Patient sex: F
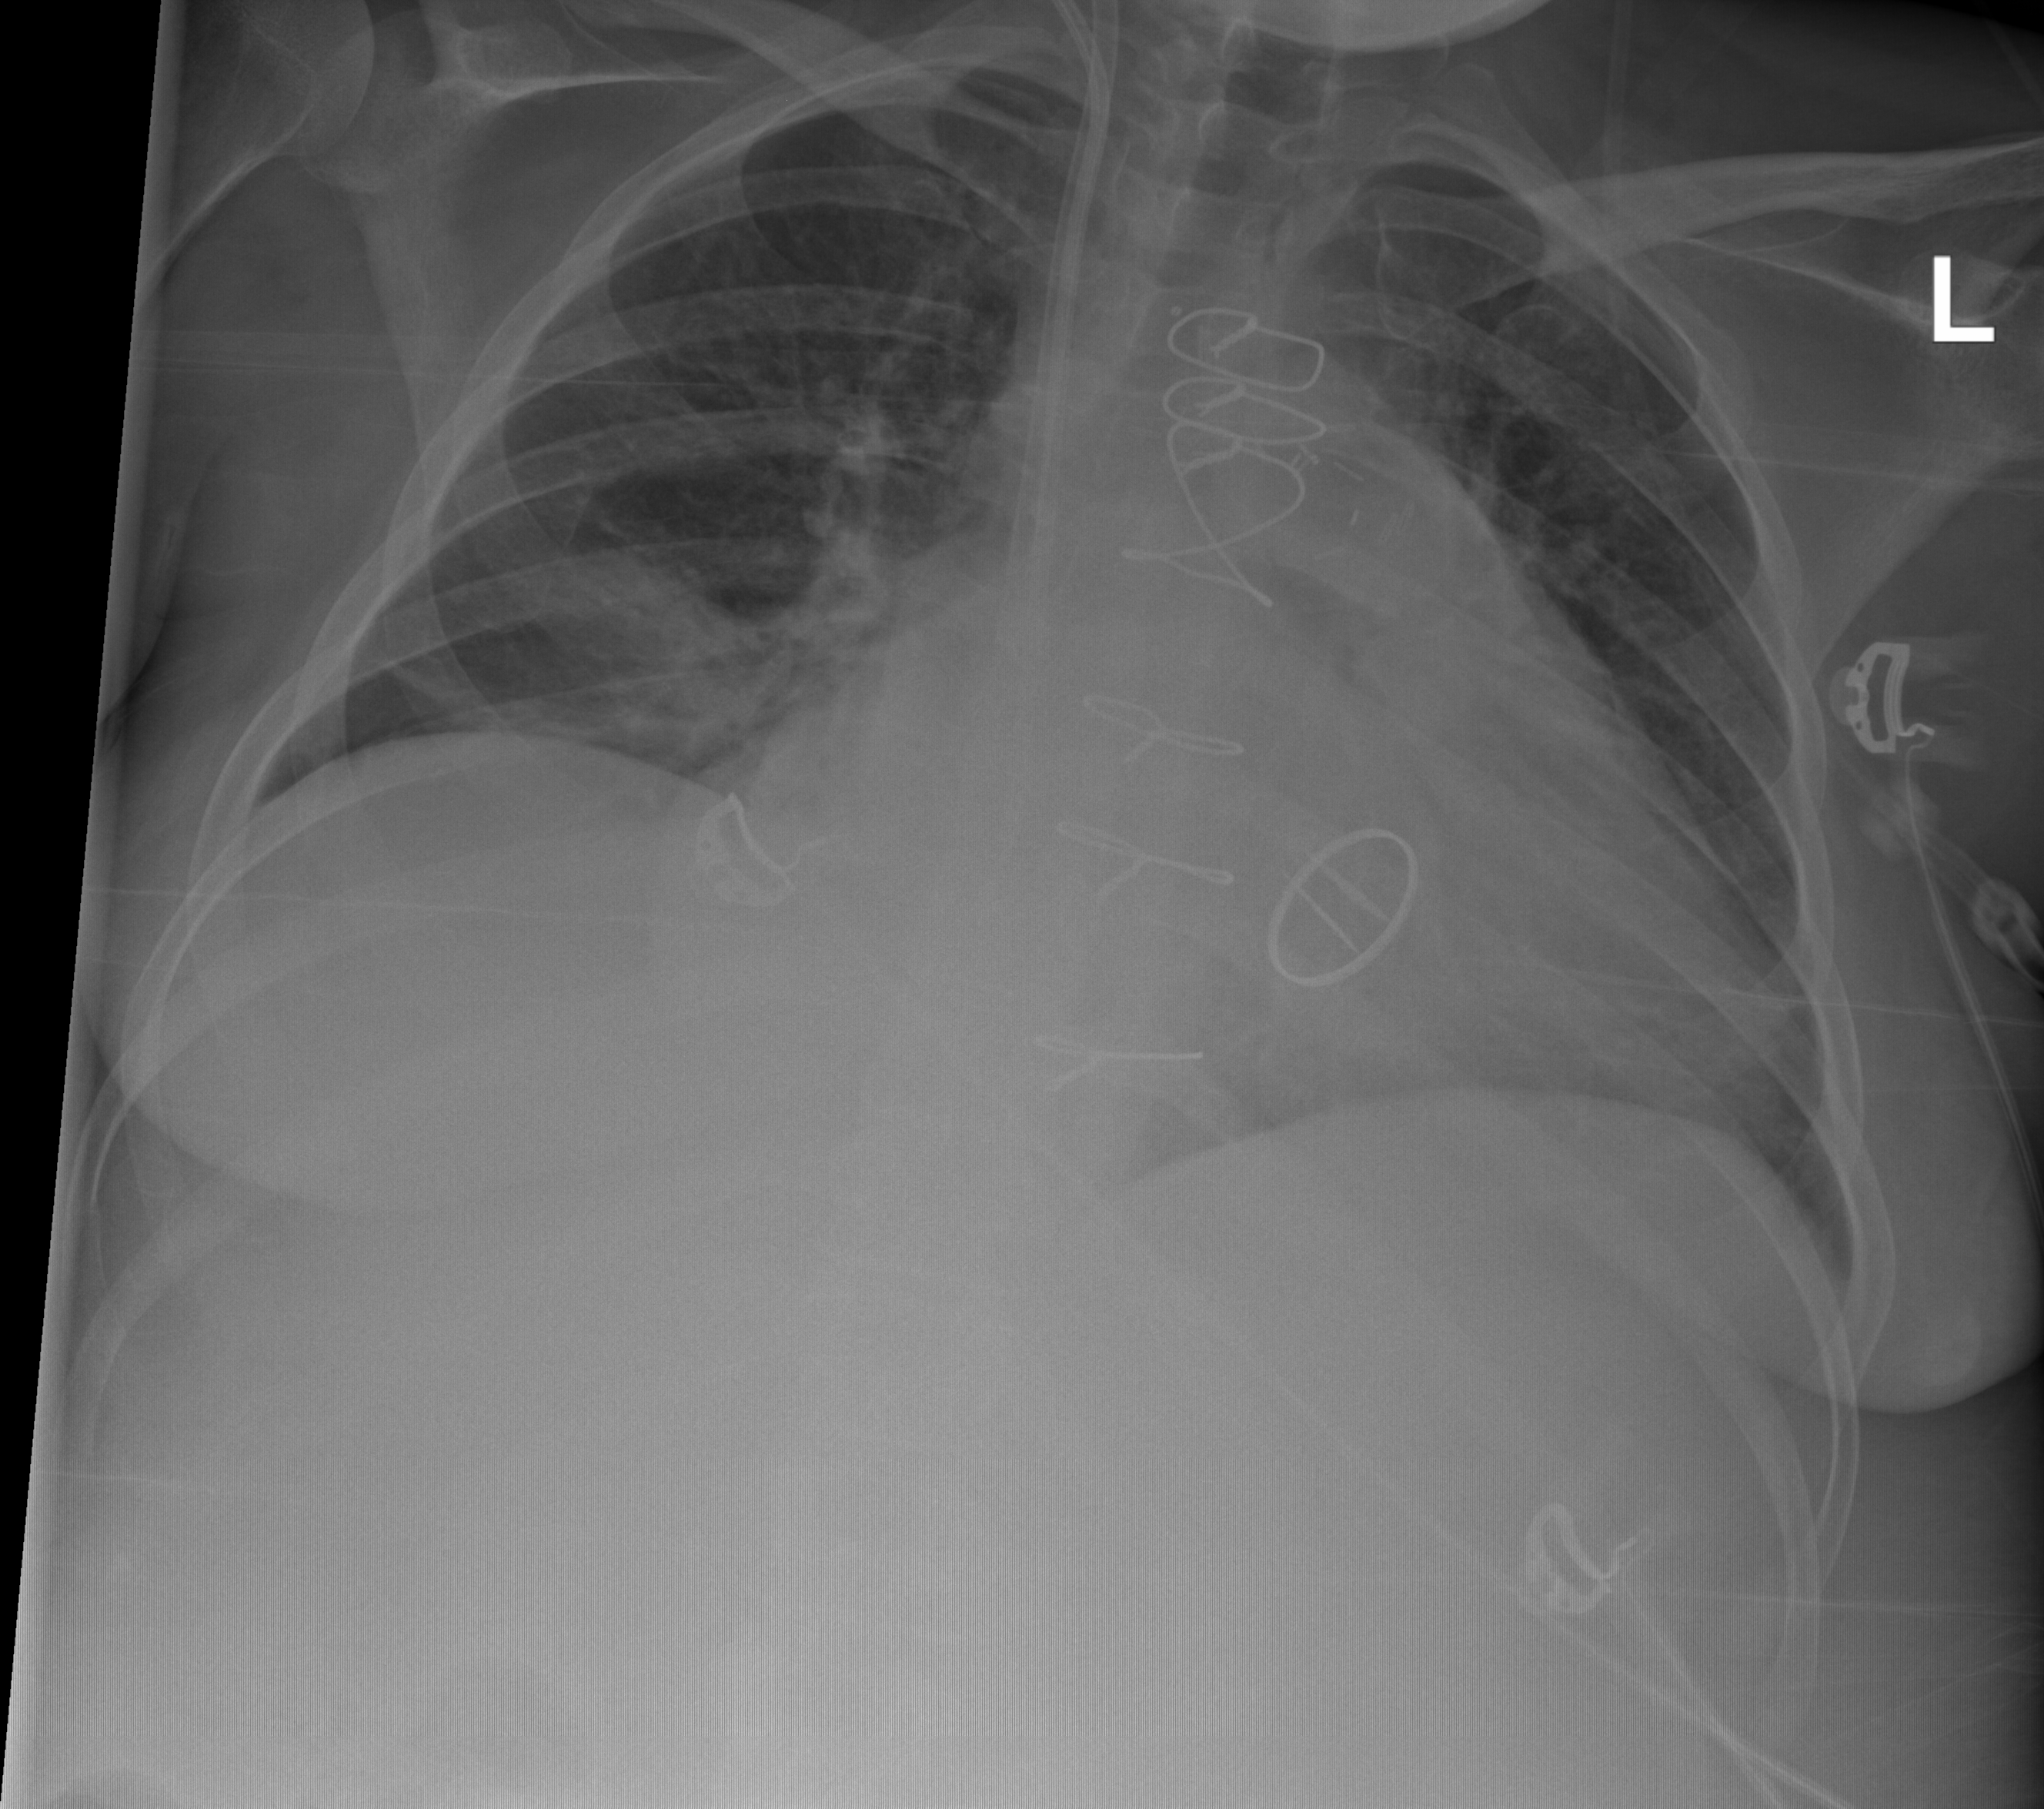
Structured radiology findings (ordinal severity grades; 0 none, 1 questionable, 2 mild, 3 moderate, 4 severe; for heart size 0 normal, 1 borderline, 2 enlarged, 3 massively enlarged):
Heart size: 2
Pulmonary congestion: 2
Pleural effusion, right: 2
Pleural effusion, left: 0
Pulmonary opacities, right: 2
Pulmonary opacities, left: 0
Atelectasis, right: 2
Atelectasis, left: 2